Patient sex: M
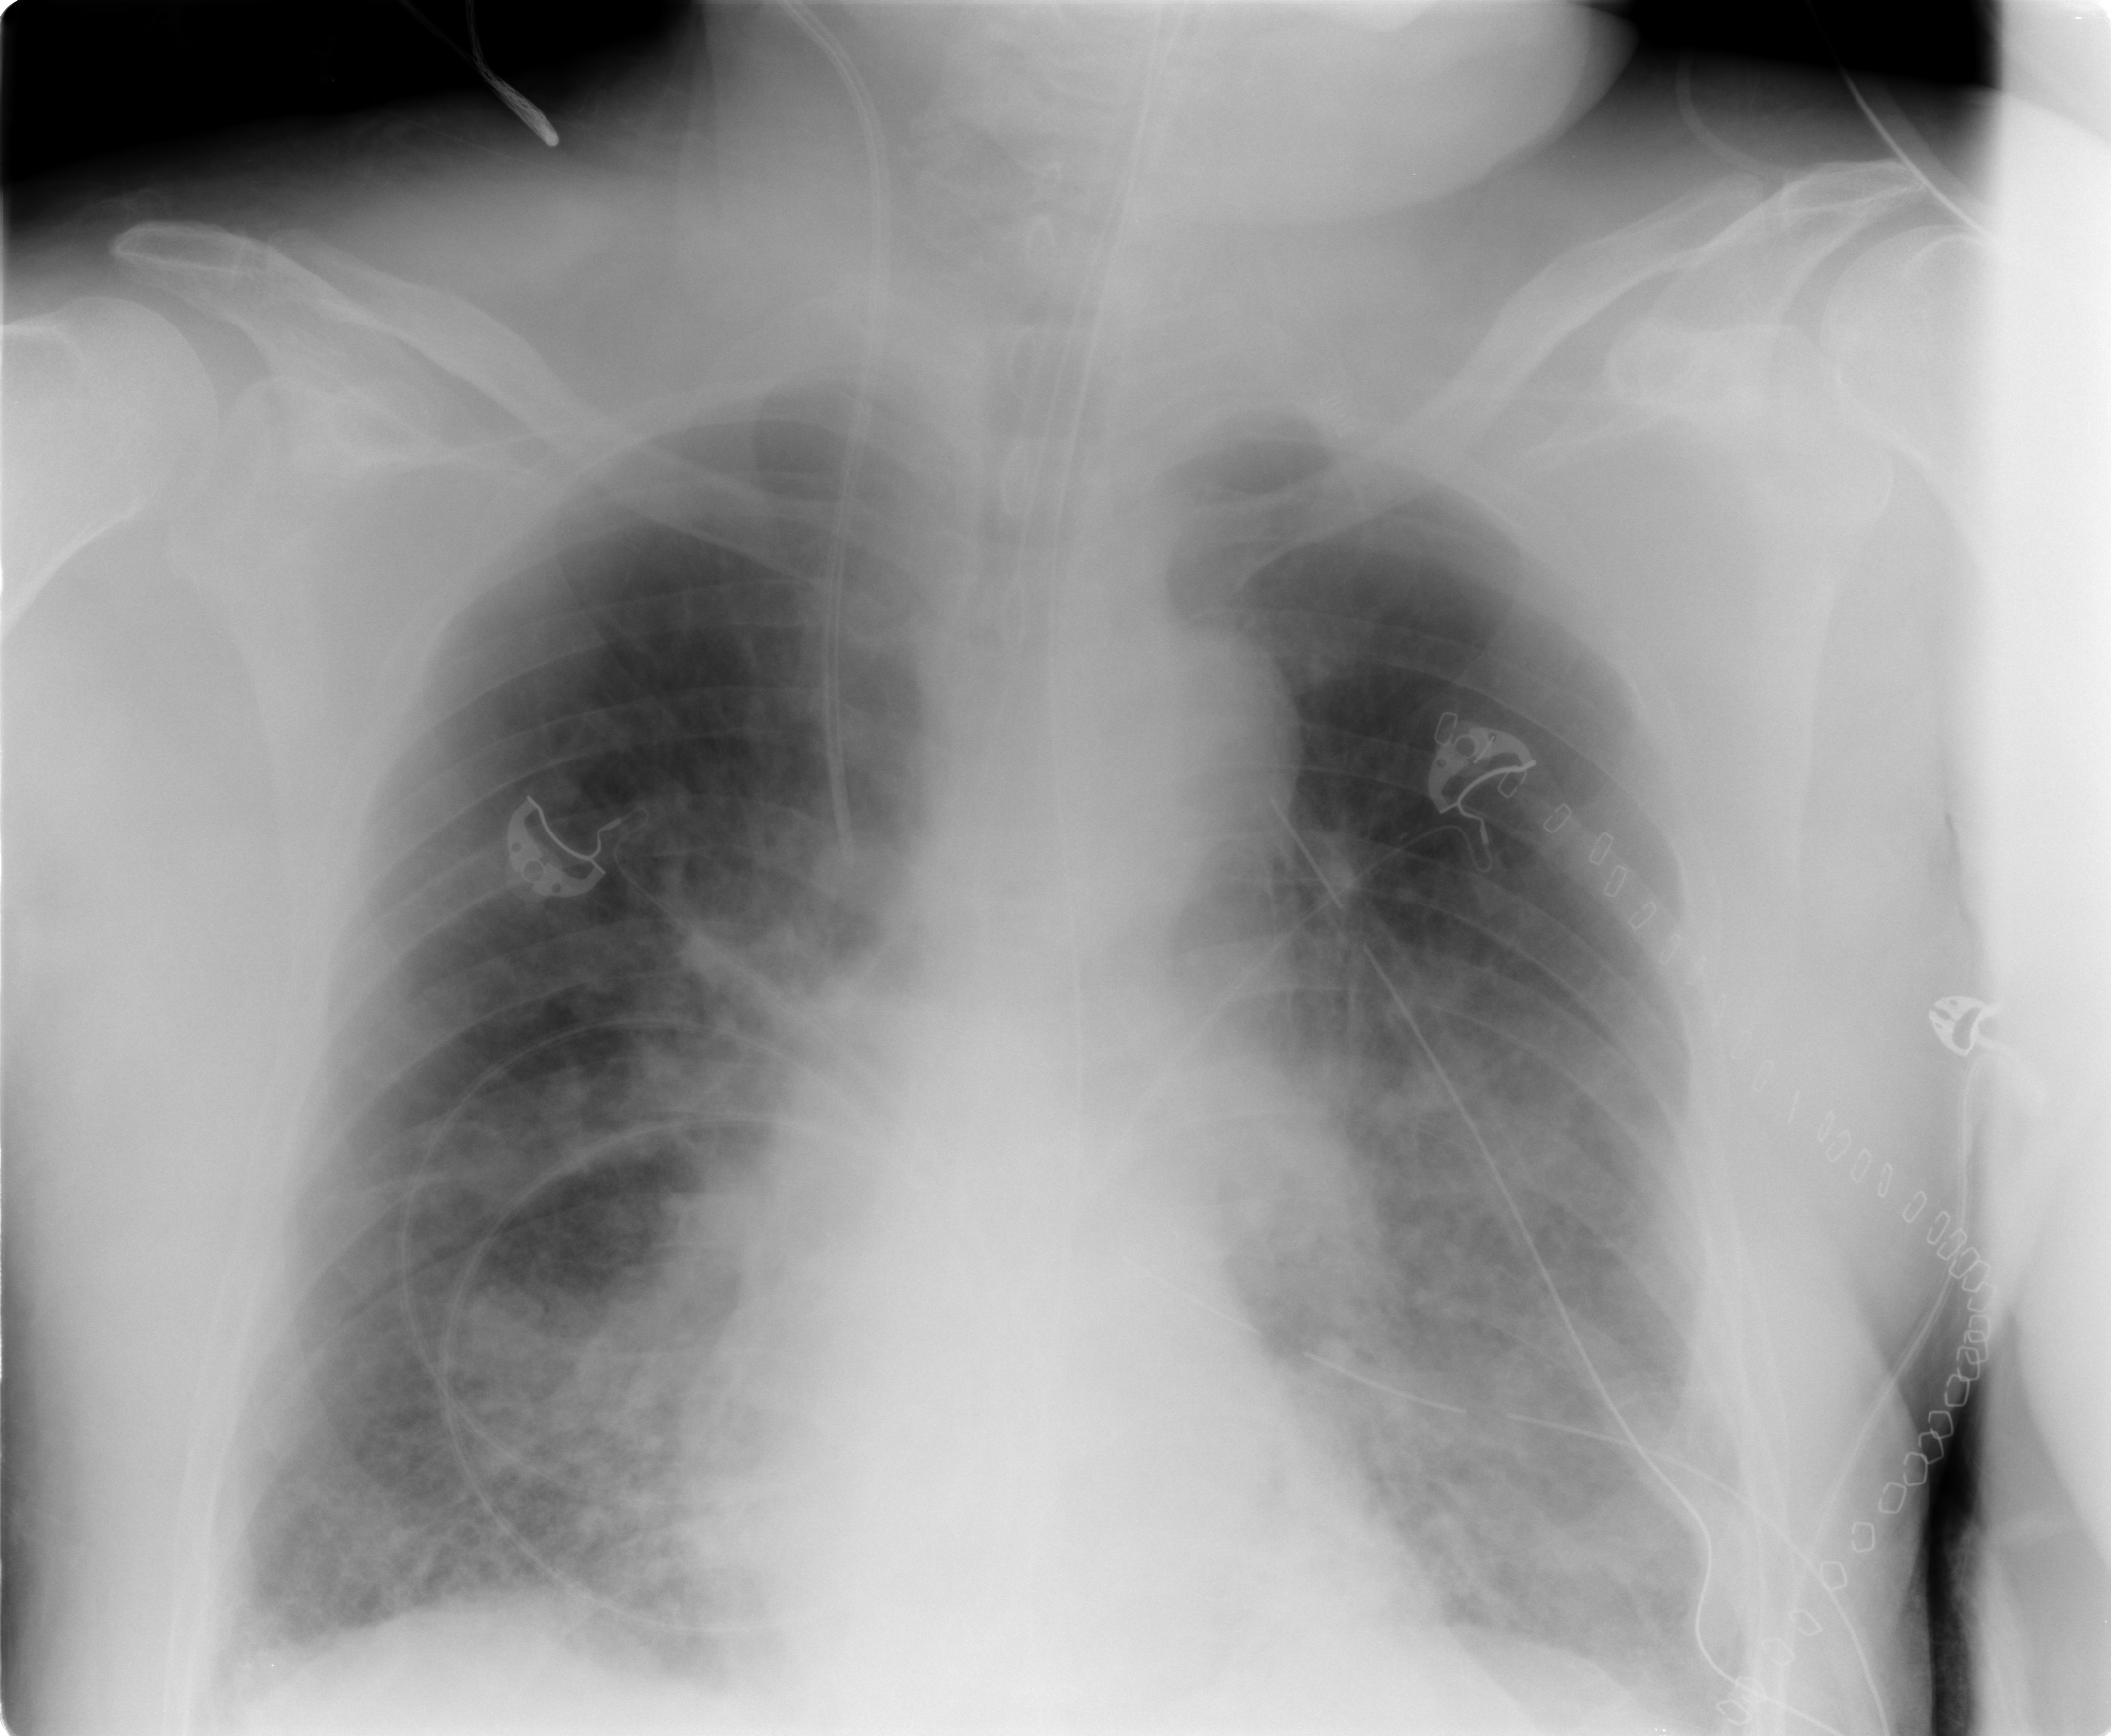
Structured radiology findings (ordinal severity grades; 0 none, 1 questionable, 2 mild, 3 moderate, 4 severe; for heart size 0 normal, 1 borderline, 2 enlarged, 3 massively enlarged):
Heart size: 0
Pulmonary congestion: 2
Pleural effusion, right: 1
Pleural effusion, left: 2
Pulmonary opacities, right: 2
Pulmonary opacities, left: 2
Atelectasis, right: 1
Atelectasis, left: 2